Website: walmart
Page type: store-pickup
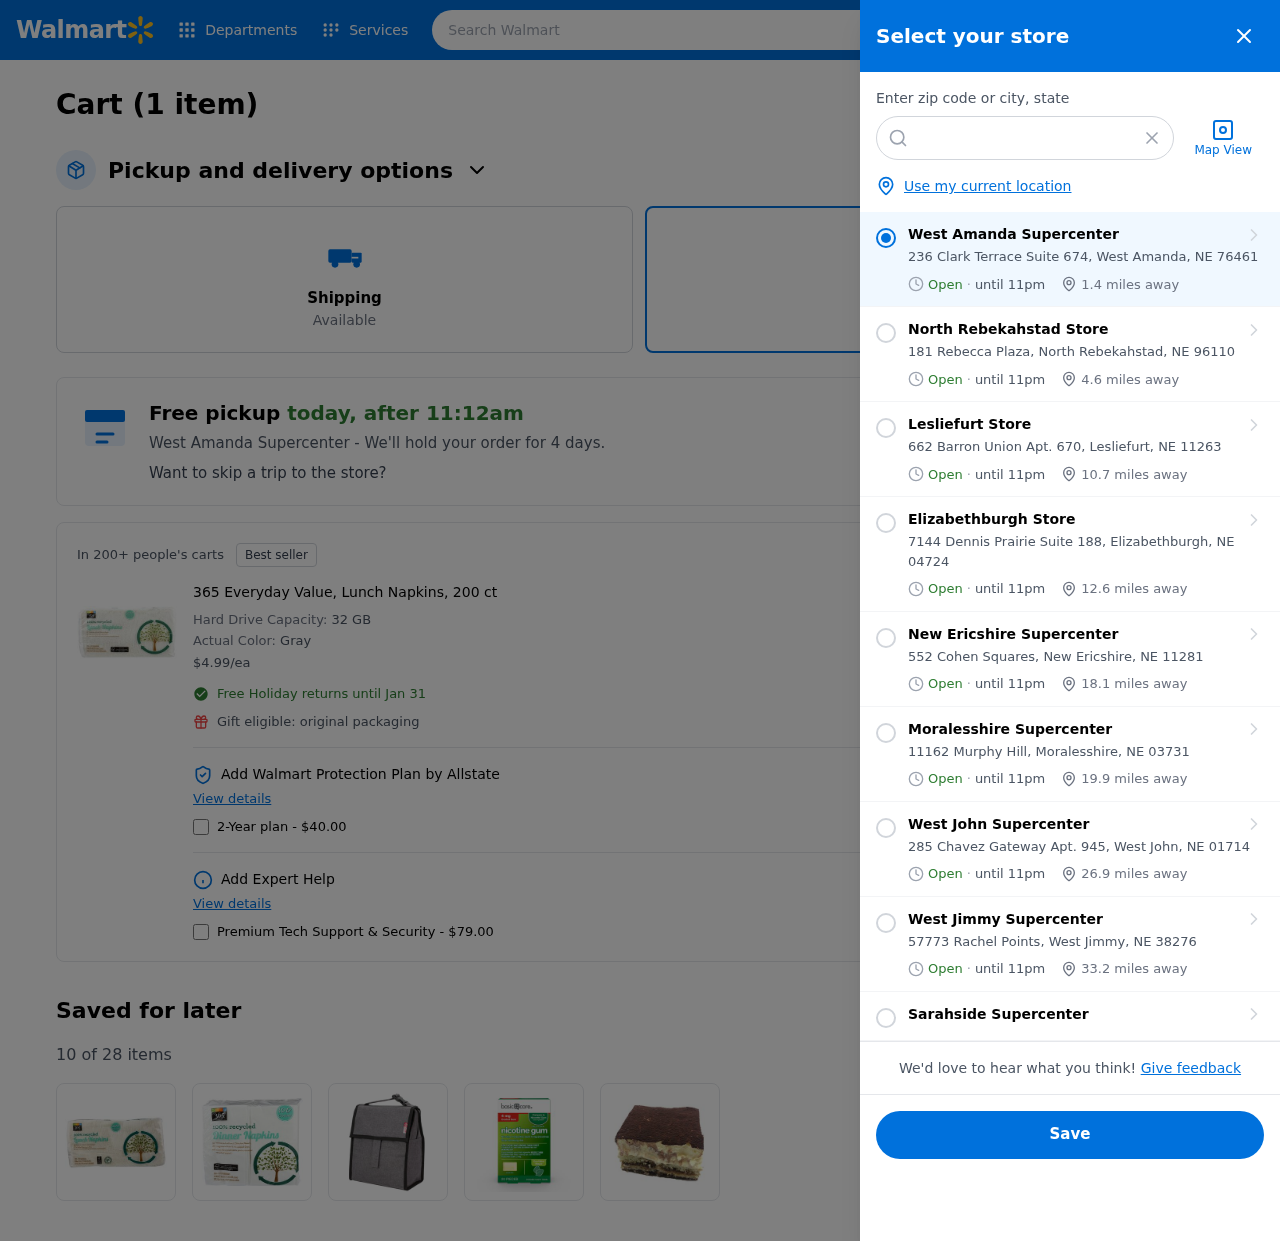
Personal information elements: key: PII_CITY
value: West Amanda
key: PII_CITY
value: West Amanda Supercenter
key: PII_CITY_STATE_ZIP
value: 236 Clark Terrace Suite 674, West Amanda, NE 76461
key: PII_LOCATION1_CITY
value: North Rebekahstad Store
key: PII_LOCATION1_CITY_STATE_ZIP
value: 181 Rebecca Plaza, North Rebekahstad, NE 96110
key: PII_LOCATION2_CITY
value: Lesliefurt Store
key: PII_LOCATION2_CITY_STATE_ZIP
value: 662 Barron Union Apt. 670, Lesliefurt, NE 11263
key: PII_LOCATION3_CITY
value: Elizabethburgh Store
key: PII_LOCATION3_CITY_STATE_ZIP
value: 7144 Dennis Prairie Suite 188, Elizabethburgh, NE 04724
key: PII_LOCATION4_CITY
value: New Ericshire Supercenter
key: PII_LOCATION4_CITY_STATE_ZIP
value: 552 Cohen Squares, New Ericshire, NE 11281
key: PII_LOCATION5_CITY
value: Moralesshire Supercenter
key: PII_LOCATION5_CITY_STATE_ZIP
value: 11162 Murphy Hill, Moralesshire, NE 03731
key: PII_LOCATION6_CITY
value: West John Supercenter
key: PII_LOCATION6_CITY_STATE_ZIP
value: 285 Chavez Gateway Apt. 945, West John, NE 01714
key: PII_LOCATION7_CITY
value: West Jimmy Supercenter
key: PII_LOCATION7_CITY_STATE_ZIP
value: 57773 Rachel Points, West Jimmy, NE 38276
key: PII_LOCATION8_CITY
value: Sarahside Supercenter
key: PII_POSTCODE
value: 76461
Product elements: key: PRODUCT1_NAME
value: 365 Everyday Value, Lunch Napkins, 200 ct
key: PRODUCT1_PRICE
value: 4.99
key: PRODUCT1_DESC
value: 32 GB
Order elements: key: ORDER_NUM_ITEMS
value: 1
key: ORDER_NUM_ITEMS
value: Cart (1 item)
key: ORDER_DELIVERY_DATE
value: today, after 11:12am
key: ORDER_ITEM1_QUANTITY
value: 1
Search elements: key: HEADER_SEARCH
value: Search Walmart
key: SEARCH_LOCATION
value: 76461